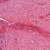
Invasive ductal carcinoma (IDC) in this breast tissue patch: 0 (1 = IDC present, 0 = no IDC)